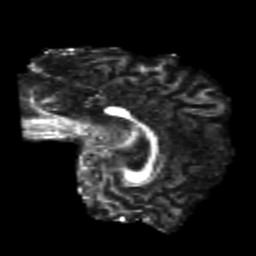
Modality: FA
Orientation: sagittal
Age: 22
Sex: male
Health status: healthy
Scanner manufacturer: philips
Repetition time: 7.384 s
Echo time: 0.08599 s